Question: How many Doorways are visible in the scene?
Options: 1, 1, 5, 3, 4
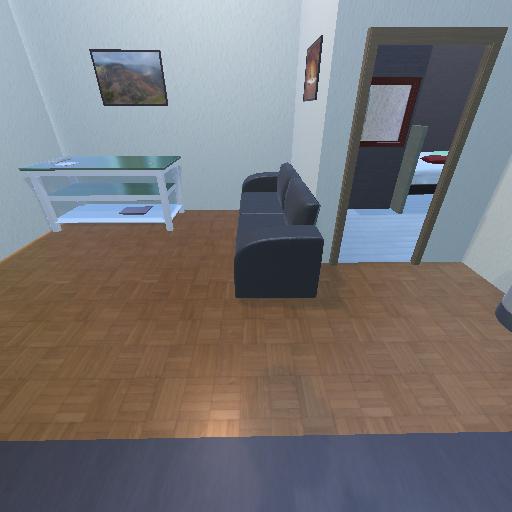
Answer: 1